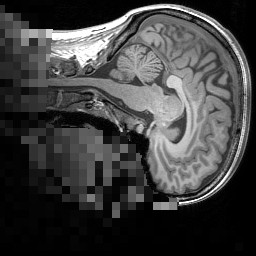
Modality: T1w
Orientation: sagittal
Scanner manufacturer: siemens
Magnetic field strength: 3 T
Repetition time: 1.5 s
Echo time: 0.00291 s